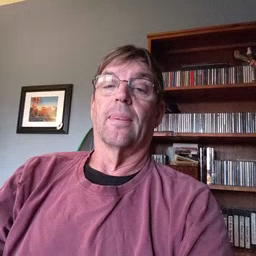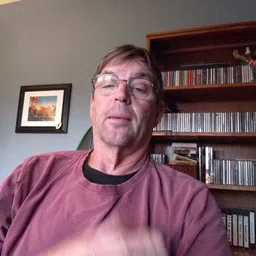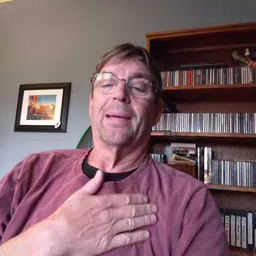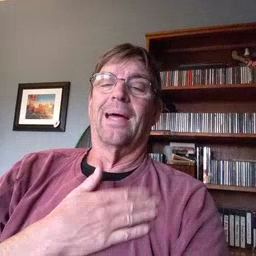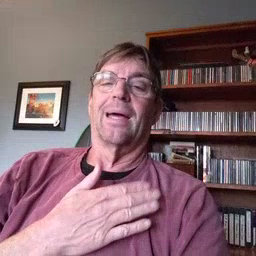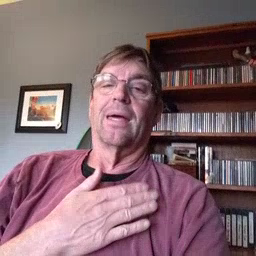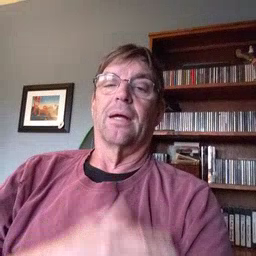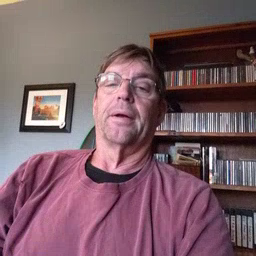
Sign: minemy